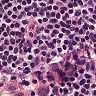
Metastatic tissue present: no